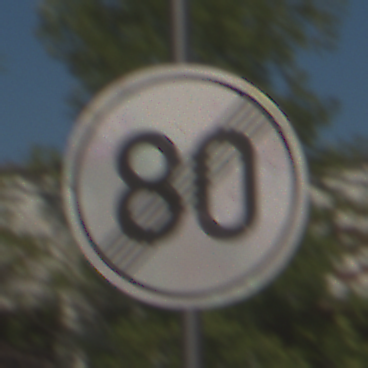
Verkehrszeichen: EndeGeschwindigkeit80
Umgebung: Outdoor, Nature
Tageszeit: MorningAfternoon
Wetter: Clear
Licht: Natural
Jahreszeit: Summer
Kontrast: HighContrast